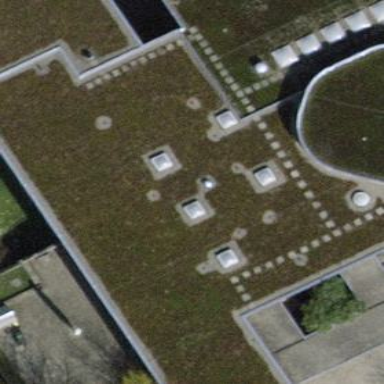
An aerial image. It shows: School building with flat roof oriented across.